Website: ulta-beauty
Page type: billing-address
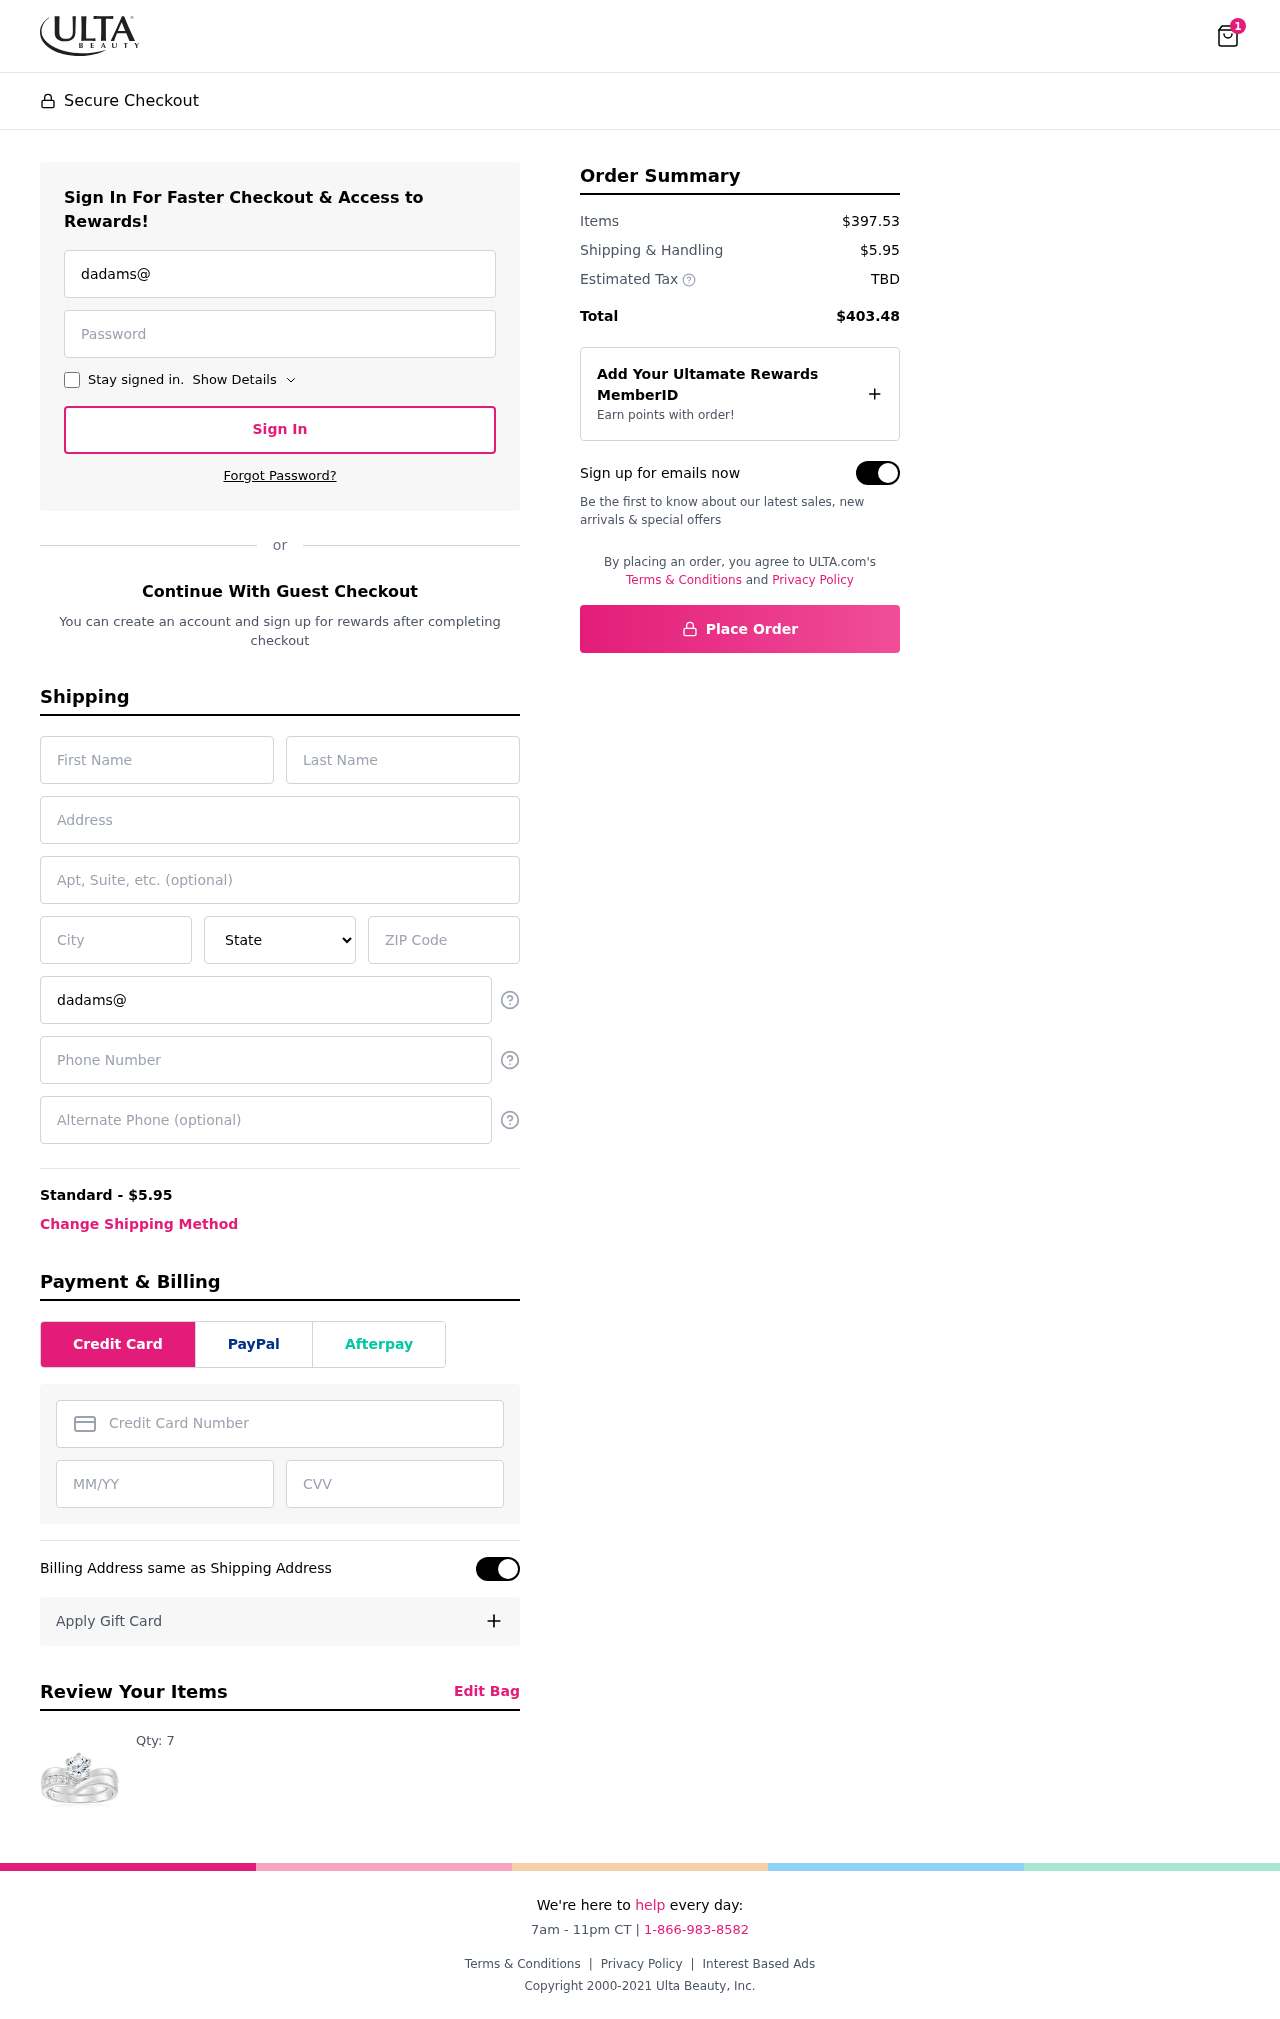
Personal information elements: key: PII_STATE
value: Louisiana
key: PII_EMAIL
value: dadams@yahoo.com
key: PII_FIRSTNAME
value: Daniel
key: PII_LASTNAME
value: Adams
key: PII_STREET
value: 446 Smith Ways Suite 043
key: PII_STREET2
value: Apt. 271
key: PII_CITY
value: East Caroline
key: PII_POSTCODE
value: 51953
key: PII_PHONE
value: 3176591953
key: PII_ALT_PHONE
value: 9376745366
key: PII_CARD_NUMBER
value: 3737 9917 3488 921
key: PII_CARD_EXPIRY
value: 05/29
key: PII_CARD_CVV
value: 8684
Product elements: key: PRODUCT1_QUANTITY
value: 7
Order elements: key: ORDER_NUM_ITEMS
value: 1
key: ORDER_SHIPPING_COST
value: $5.95
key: ORDER_SUBTOTAL
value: $397.53
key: ORDER_TOTAL
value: $403.48